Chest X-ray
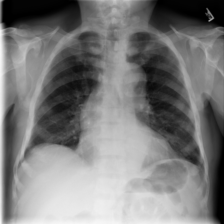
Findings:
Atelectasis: negative
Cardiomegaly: negative
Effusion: negative
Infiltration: negative
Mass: negative
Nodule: negative
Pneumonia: negative
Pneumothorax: negative
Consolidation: negative
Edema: negative
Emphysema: negative
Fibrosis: negative
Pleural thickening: negative
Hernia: negative